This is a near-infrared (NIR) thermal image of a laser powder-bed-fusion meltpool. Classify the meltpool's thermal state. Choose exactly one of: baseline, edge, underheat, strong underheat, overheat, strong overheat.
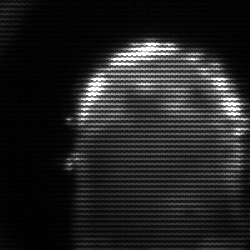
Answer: baseline